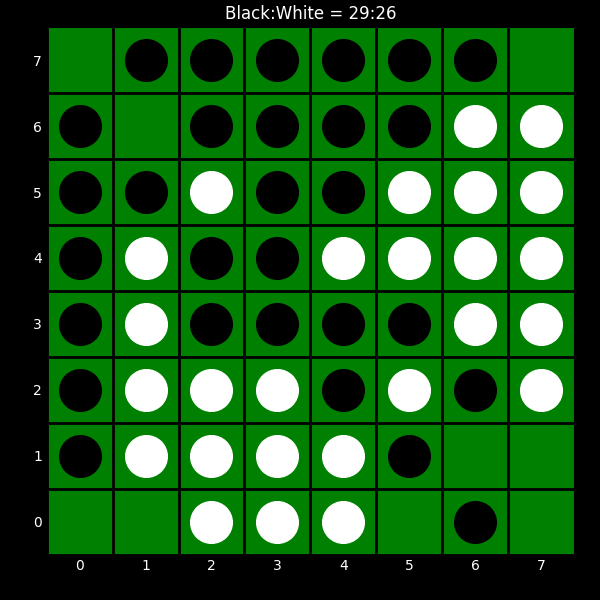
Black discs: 29
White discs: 26